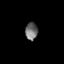
Tissue: skin
Cell type: Epithelial cells
Senescence score: 0.2834
Nuclear area (px): 210
Mean DAPI intensity: 110.676